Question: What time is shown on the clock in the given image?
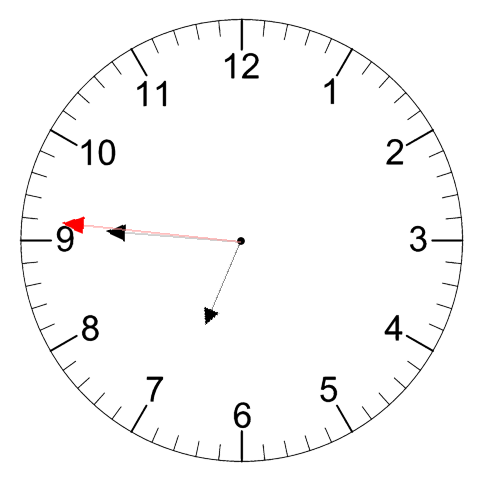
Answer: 06:45:46